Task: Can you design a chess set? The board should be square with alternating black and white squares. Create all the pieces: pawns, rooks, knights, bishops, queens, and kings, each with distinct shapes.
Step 362:
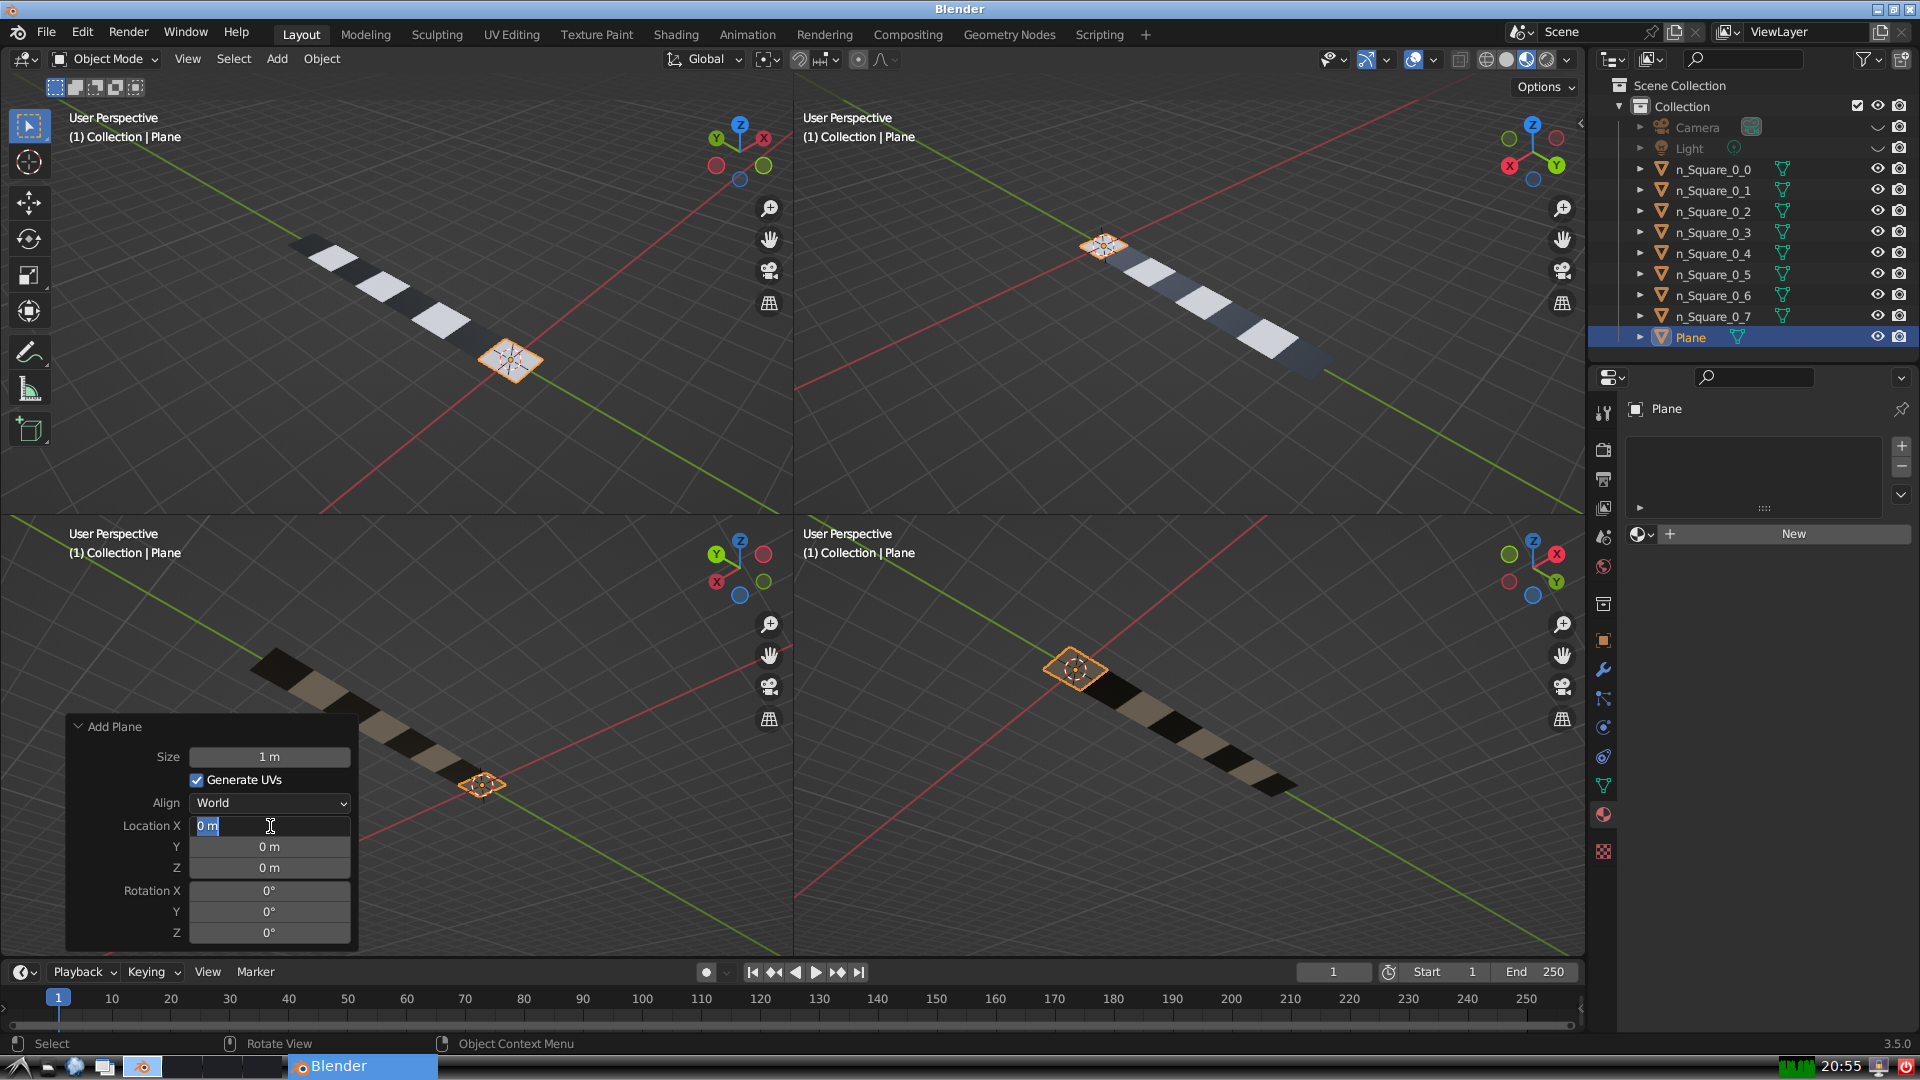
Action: input_text: 1.0